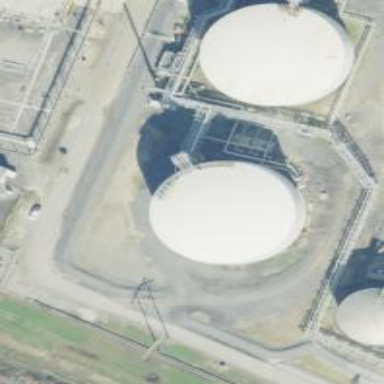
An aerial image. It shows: Storage tank that is man-made.